Interaction volume radius: 5 \u00c5
Interaction volume height: 10 \u00c5
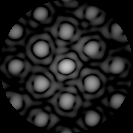
Disorder parameter: 0.1388